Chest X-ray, PA view. Patient: 47 years old, sex M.
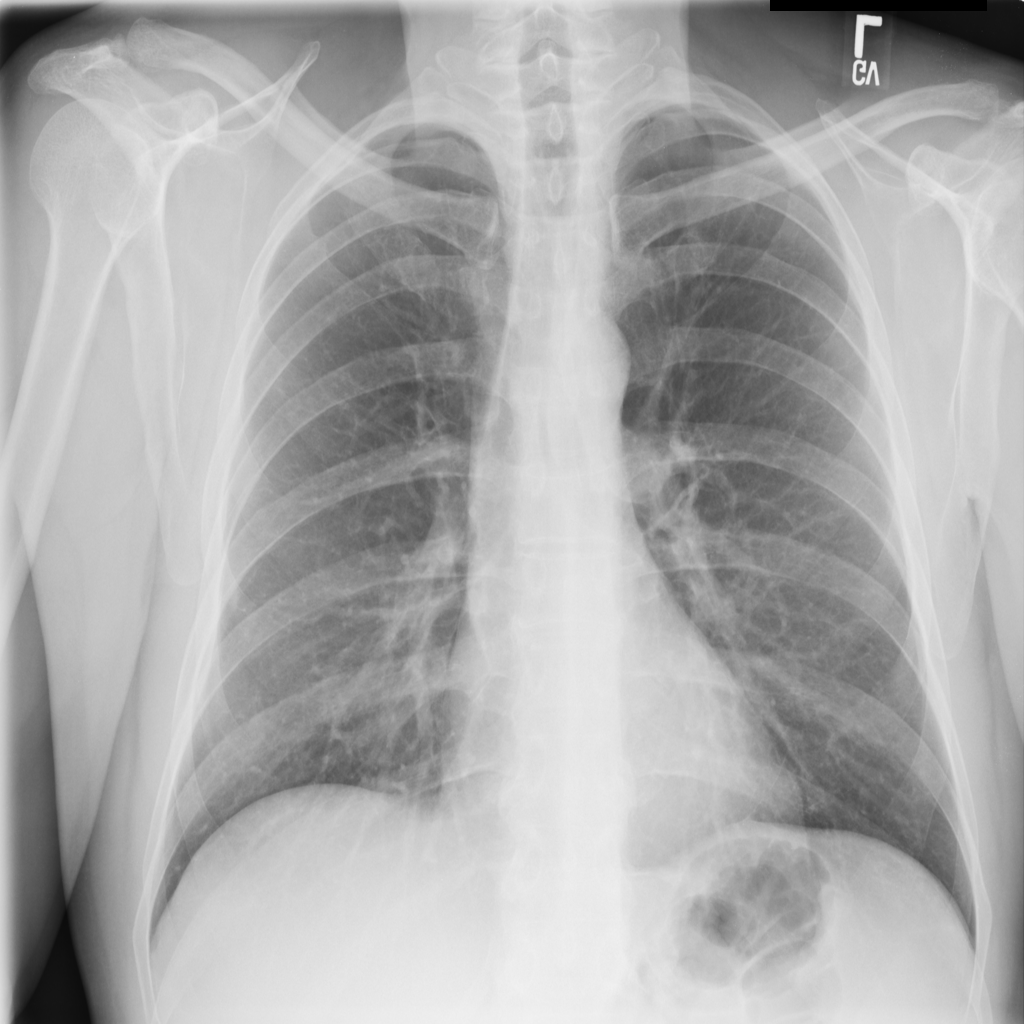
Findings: No Finding